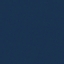
Label: SeaLake